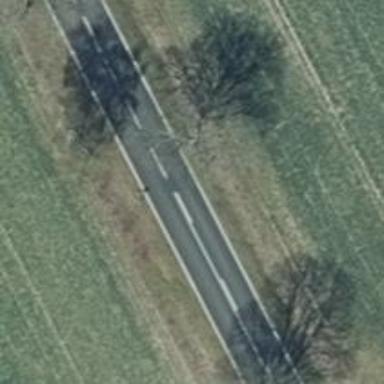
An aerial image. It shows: Primary road with asphalt surface.